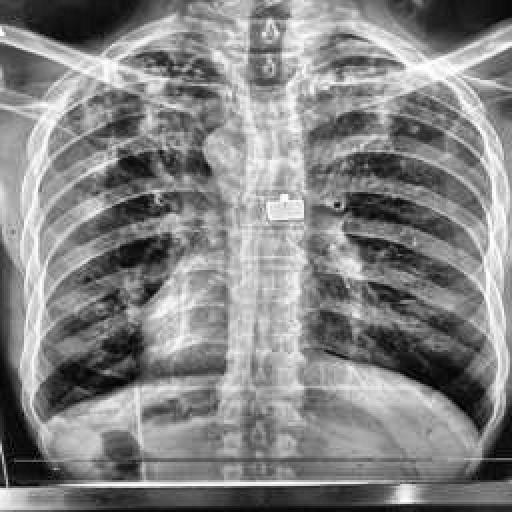
Finding: TUBERCULOSIS